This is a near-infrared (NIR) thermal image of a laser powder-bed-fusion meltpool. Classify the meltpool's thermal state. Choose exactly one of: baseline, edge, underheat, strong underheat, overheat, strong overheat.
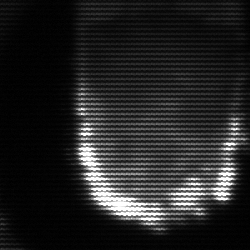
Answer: baseline